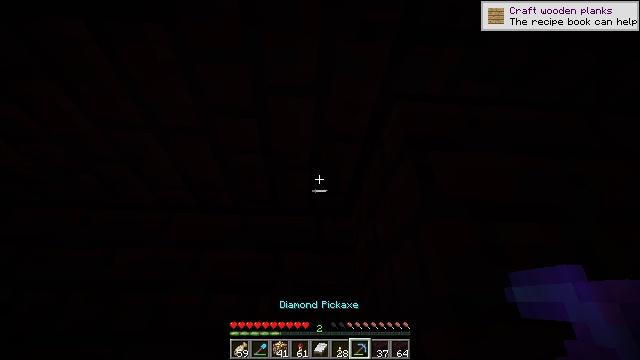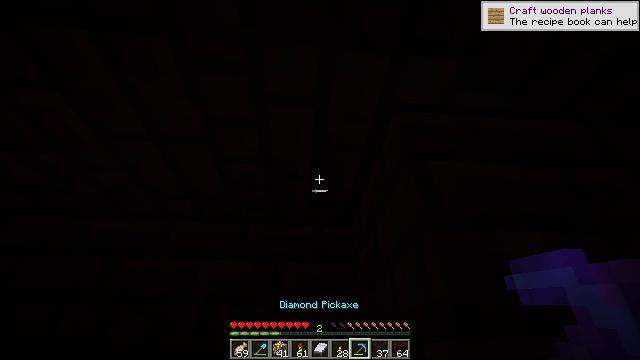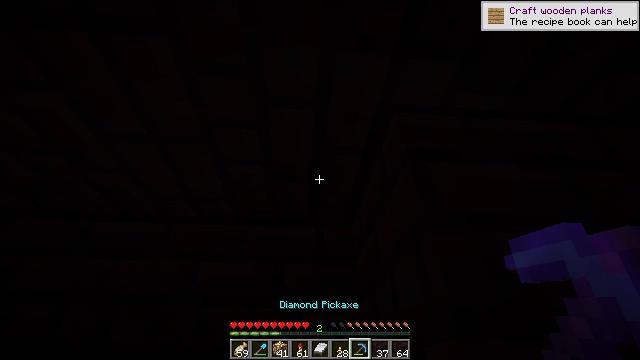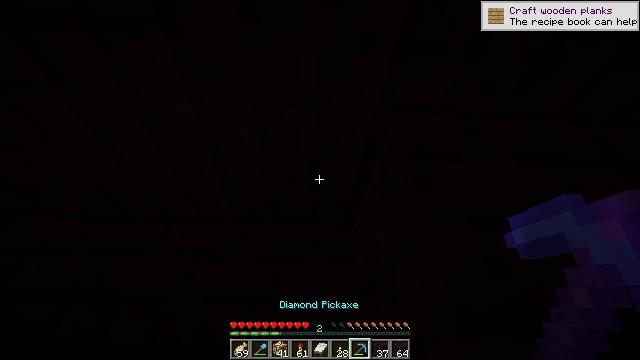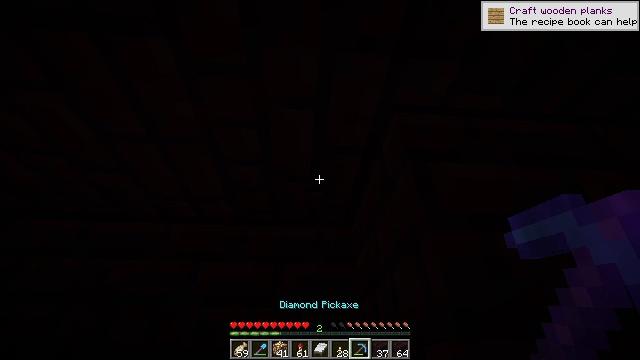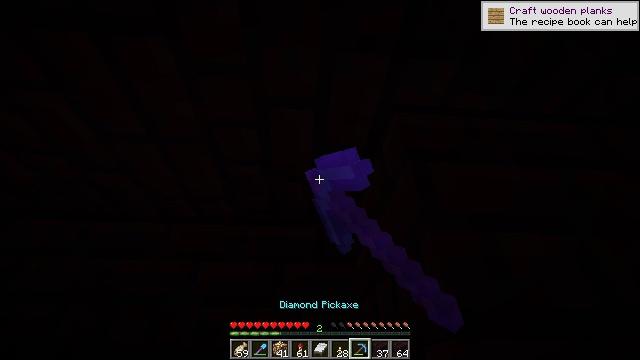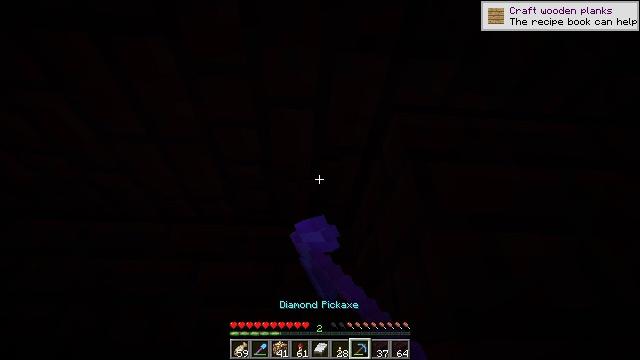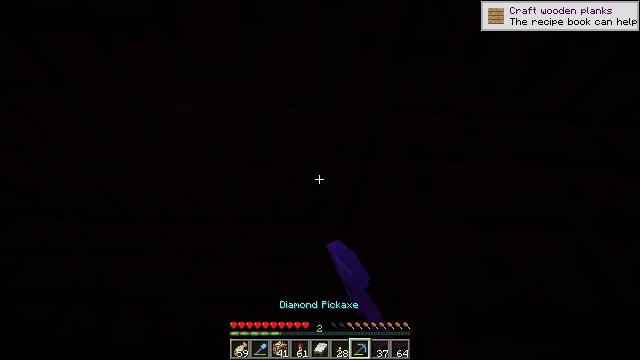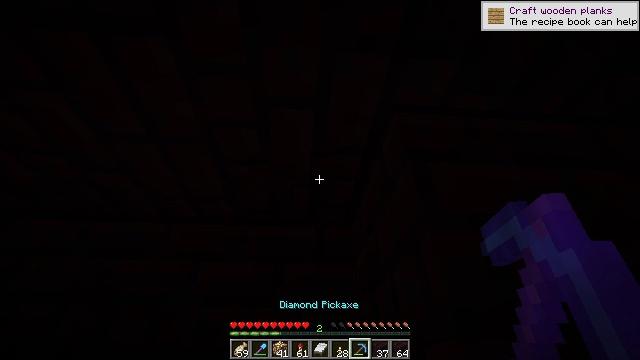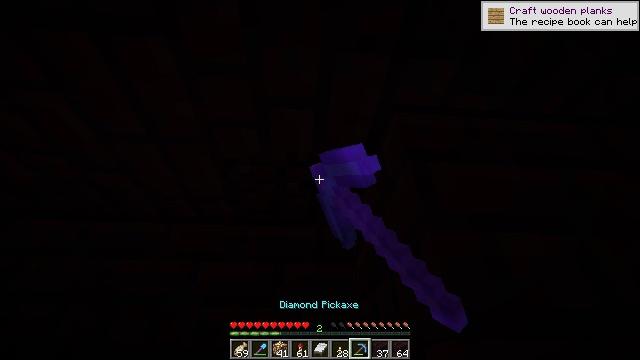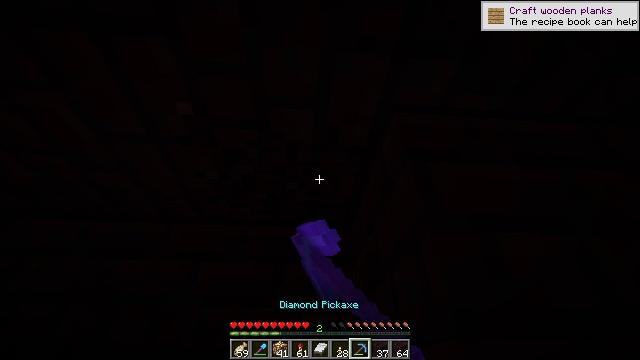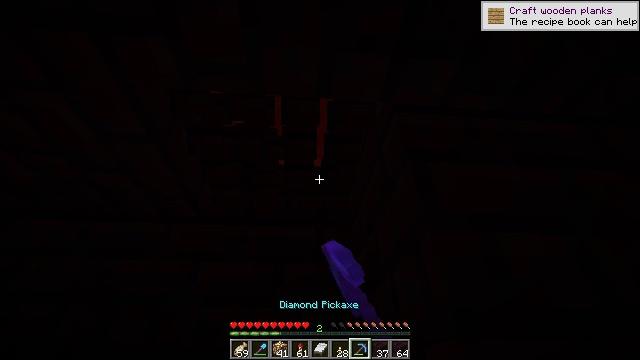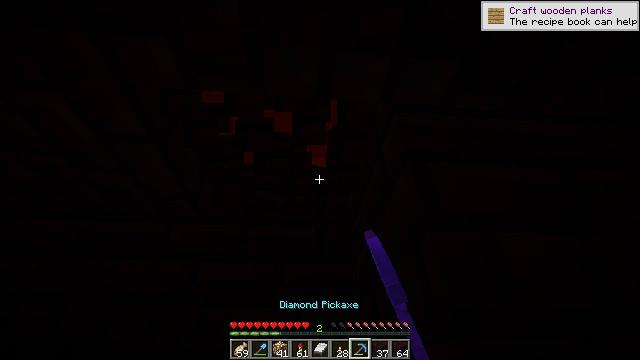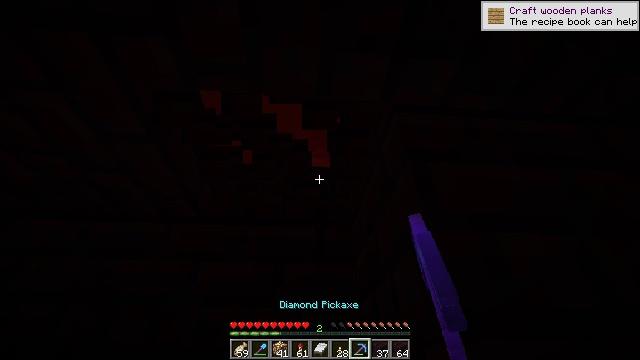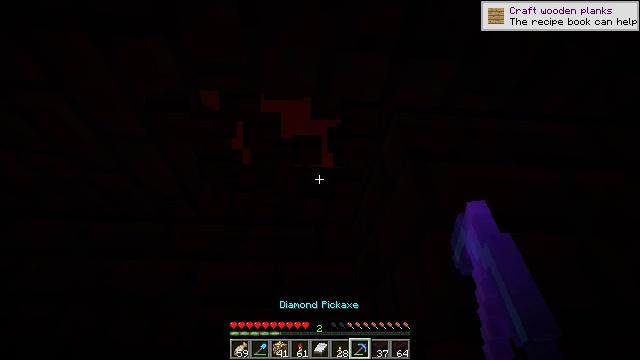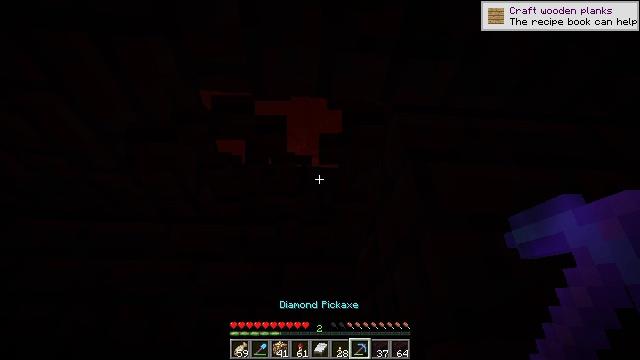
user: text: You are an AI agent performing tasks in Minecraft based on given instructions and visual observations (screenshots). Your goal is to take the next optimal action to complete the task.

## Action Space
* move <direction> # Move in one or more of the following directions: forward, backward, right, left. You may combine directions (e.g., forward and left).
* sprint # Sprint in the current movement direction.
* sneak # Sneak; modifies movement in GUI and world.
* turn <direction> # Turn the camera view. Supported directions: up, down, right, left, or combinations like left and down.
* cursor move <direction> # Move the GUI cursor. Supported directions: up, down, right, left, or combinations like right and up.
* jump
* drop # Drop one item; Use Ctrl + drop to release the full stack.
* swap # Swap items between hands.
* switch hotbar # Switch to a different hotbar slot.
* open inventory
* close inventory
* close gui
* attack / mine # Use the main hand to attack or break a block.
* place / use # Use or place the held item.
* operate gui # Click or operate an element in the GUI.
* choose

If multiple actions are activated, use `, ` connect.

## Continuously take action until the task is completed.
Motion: motion action
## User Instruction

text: Dig up the nether brick slab.
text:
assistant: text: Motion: turn up
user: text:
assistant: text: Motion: no_op
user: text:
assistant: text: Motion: no_op
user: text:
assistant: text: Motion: attack / mine
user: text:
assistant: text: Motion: attack / mine
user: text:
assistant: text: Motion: attack / mine
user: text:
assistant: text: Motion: attack / mine
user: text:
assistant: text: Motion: attack / mine
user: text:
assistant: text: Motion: attack / mine
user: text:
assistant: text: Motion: attack / mine
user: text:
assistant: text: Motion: attack / mine
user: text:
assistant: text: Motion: no_op
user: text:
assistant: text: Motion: no_op
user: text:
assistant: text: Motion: no_op
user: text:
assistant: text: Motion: no_op
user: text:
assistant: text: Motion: no_op